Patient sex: M
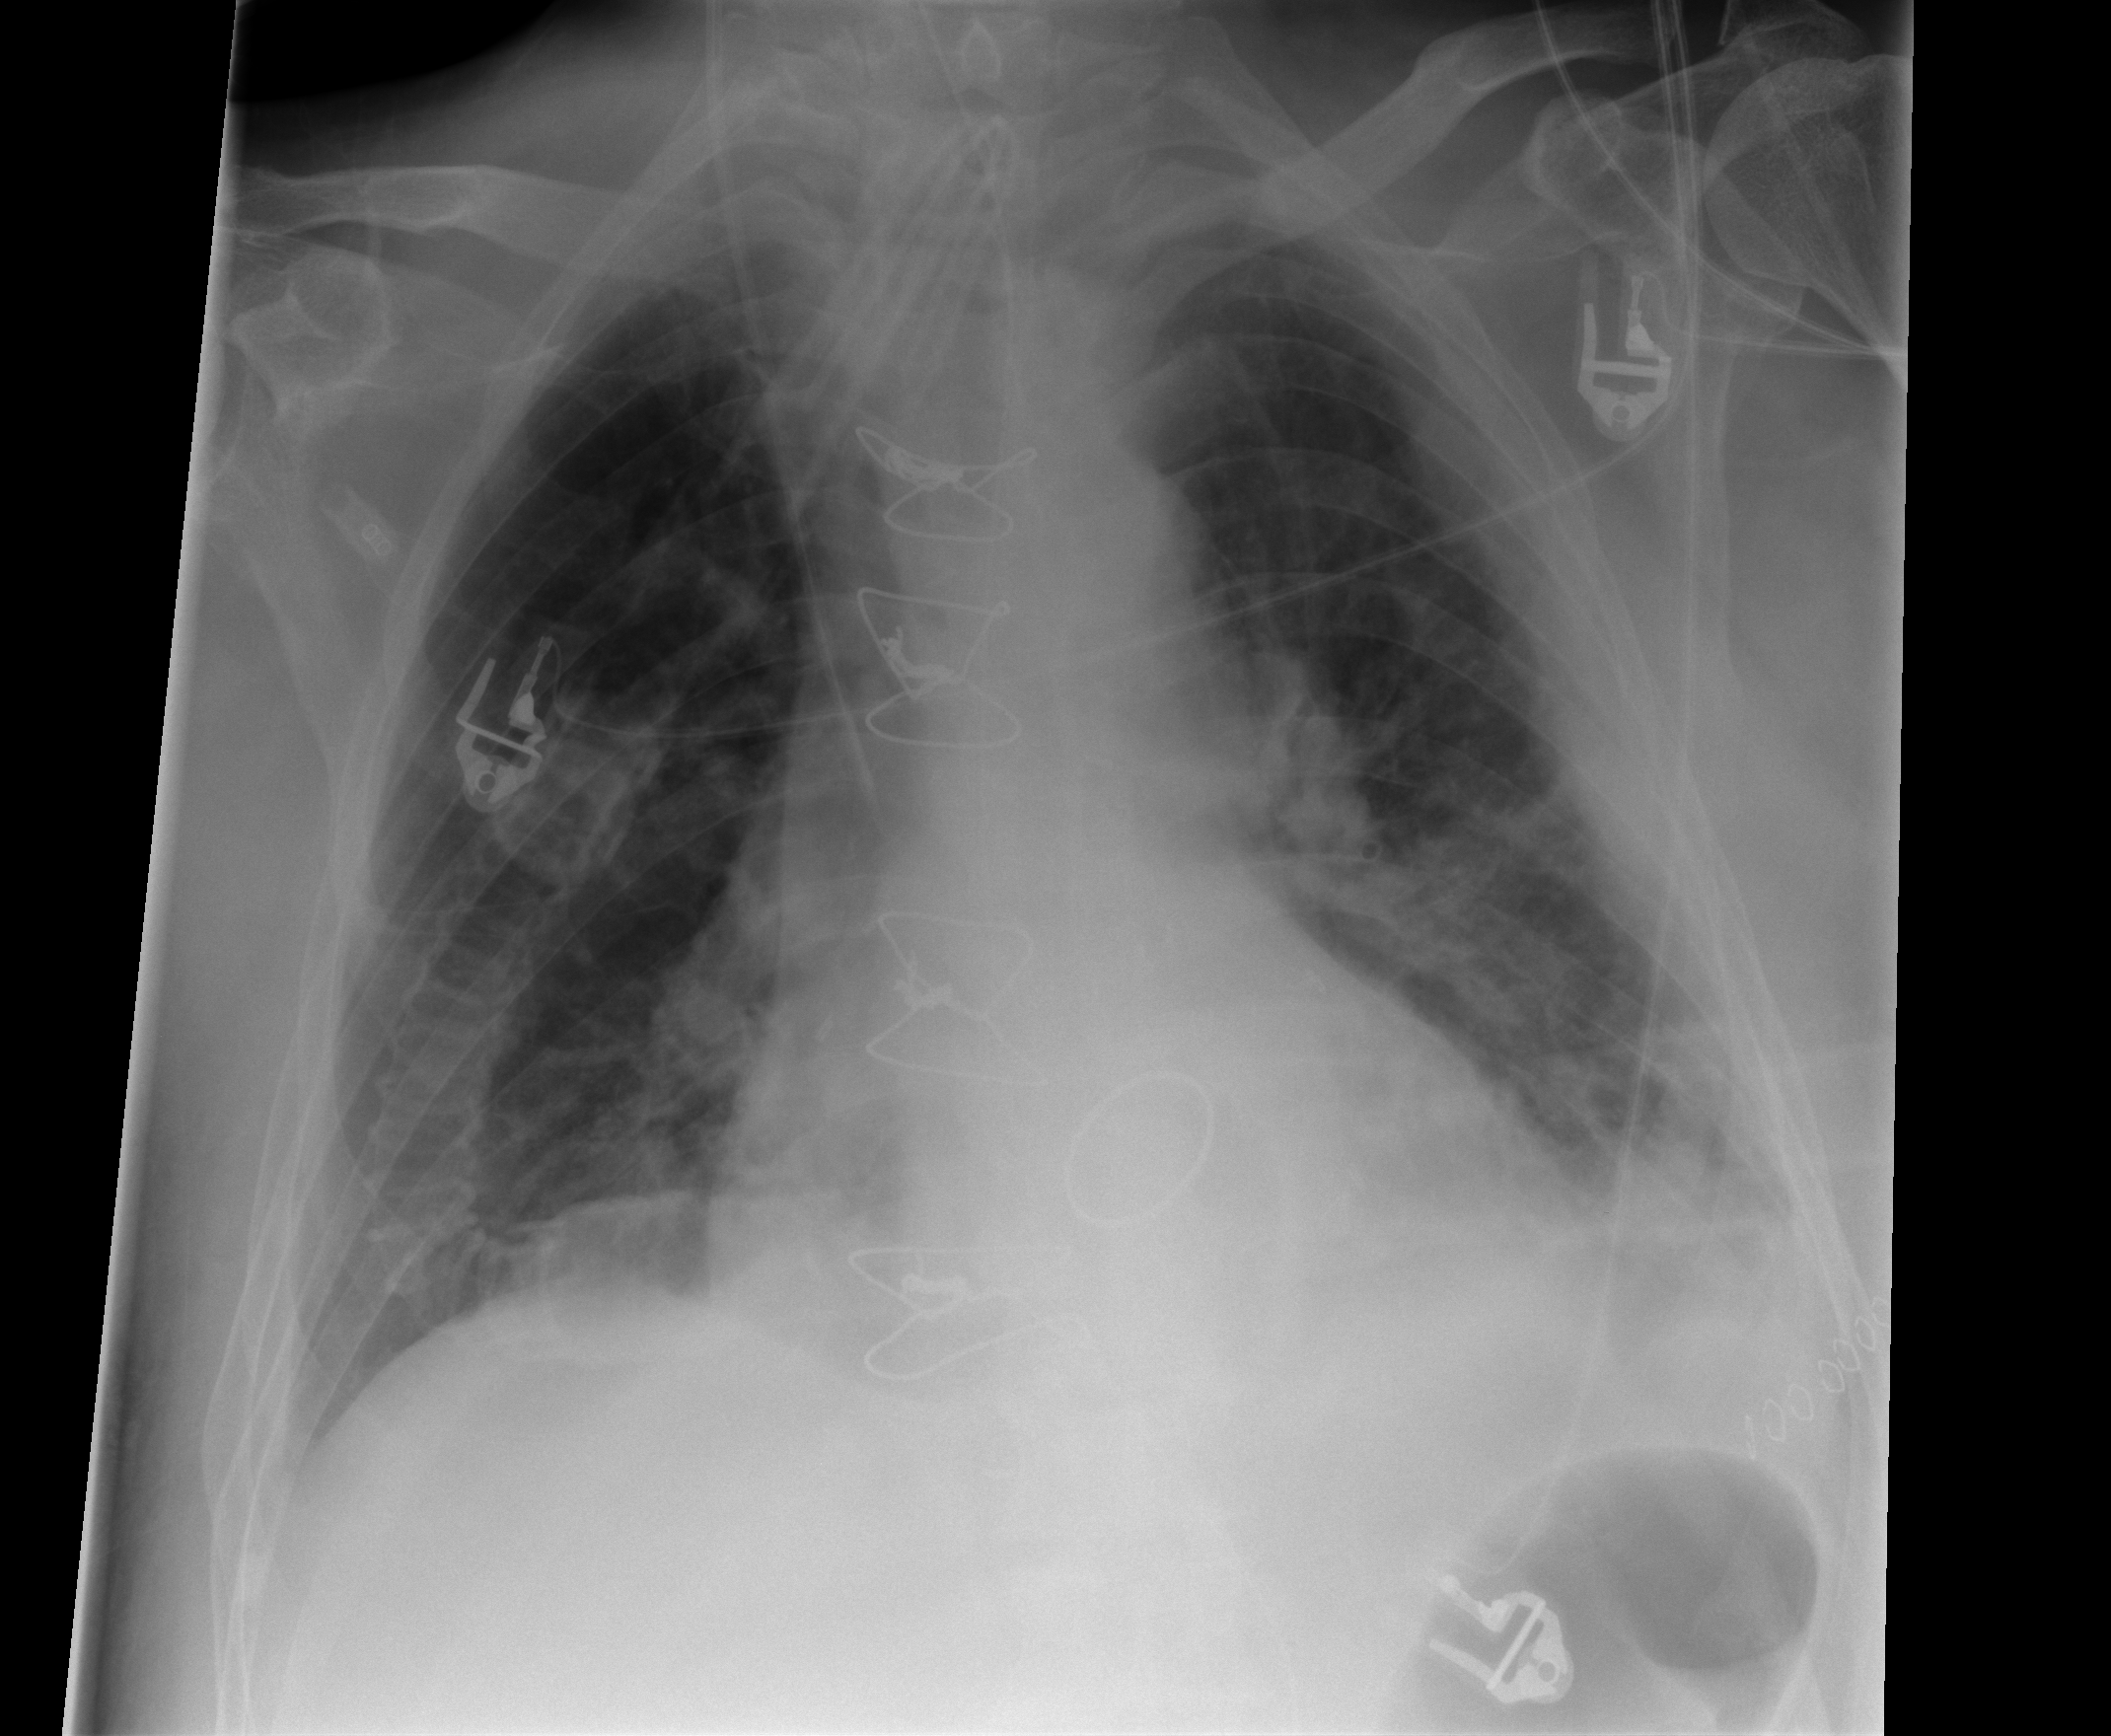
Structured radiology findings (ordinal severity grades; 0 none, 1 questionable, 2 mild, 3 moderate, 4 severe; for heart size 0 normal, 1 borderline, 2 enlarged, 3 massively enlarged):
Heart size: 2
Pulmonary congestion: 1
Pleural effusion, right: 0
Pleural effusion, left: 0
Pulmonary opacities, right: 0
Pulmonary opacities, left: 0
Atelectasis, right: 2
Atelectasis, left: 2